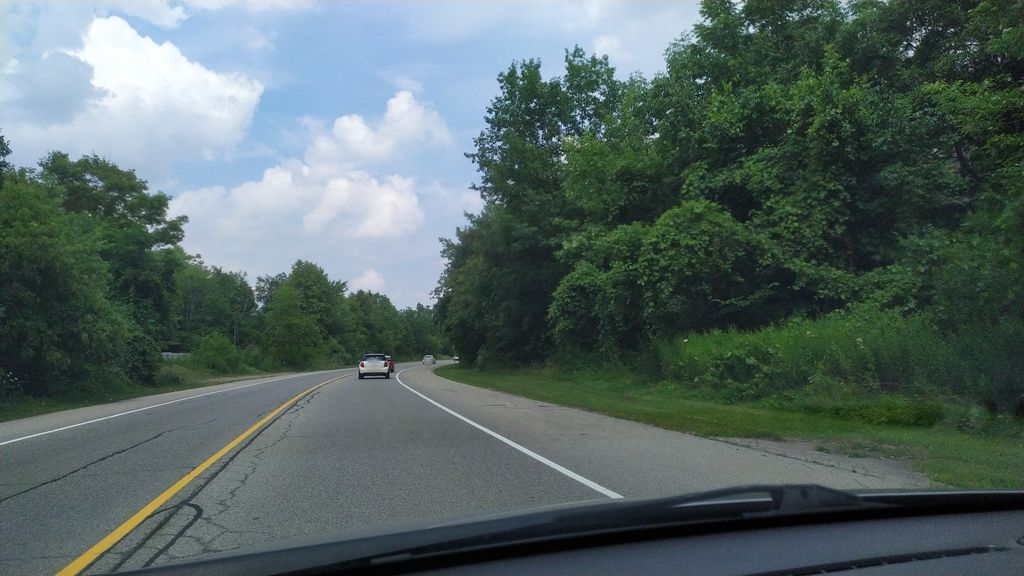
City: kitchener-waterloo